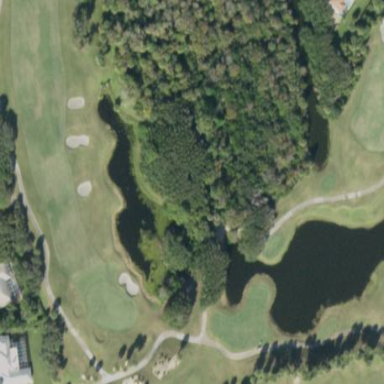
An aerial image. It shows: Picturesque scene of golf course with lateral water hazard.